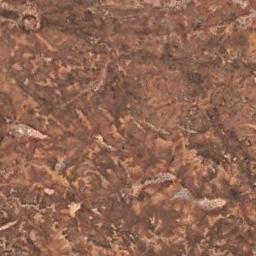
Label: desert